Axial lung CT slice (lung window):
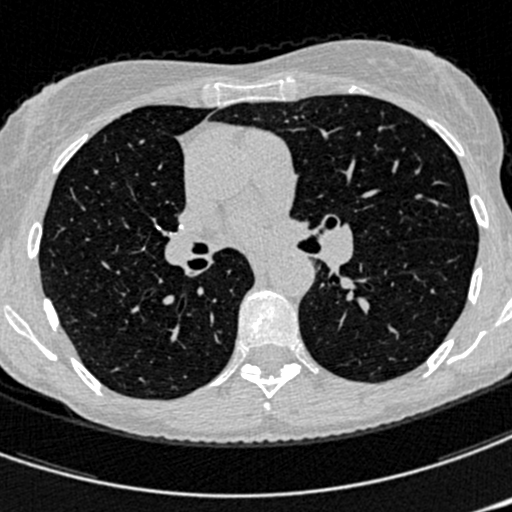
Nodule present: no